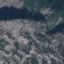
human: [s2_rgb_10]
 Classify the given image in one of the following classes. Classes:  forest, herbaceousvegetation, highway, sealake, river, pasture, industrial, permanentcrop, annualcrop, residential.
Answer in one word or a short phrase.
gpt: HerbaceousVegetation